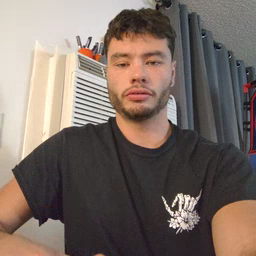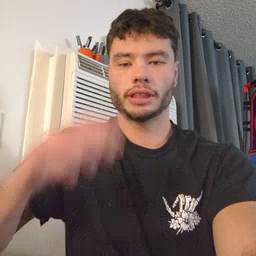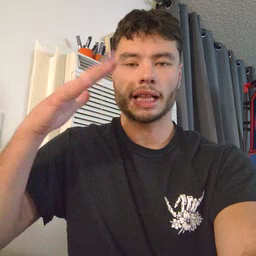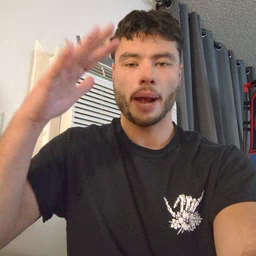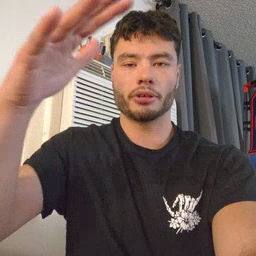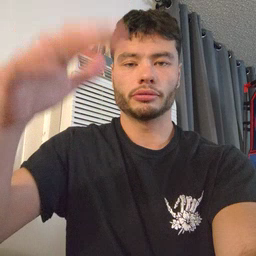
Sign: helicopter